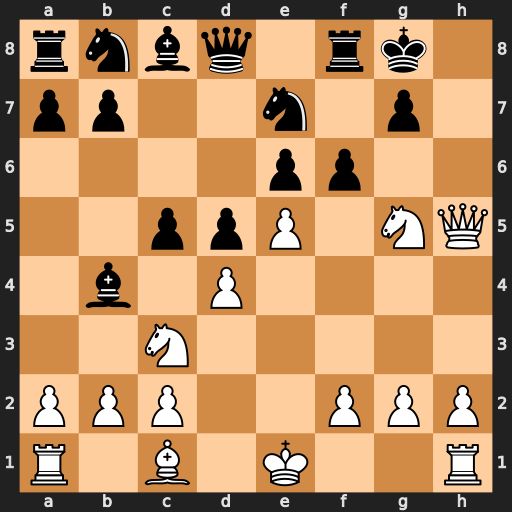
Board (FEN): rnbq1rk1/pp2n1p1/4pp2/2ppP1NQ/1b1P4/2N5/PPP2PPP/R1B1K2R
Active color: w
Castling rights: KQ
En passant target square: -
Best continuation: Qh7#